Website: crate-barrel
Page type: billing-address
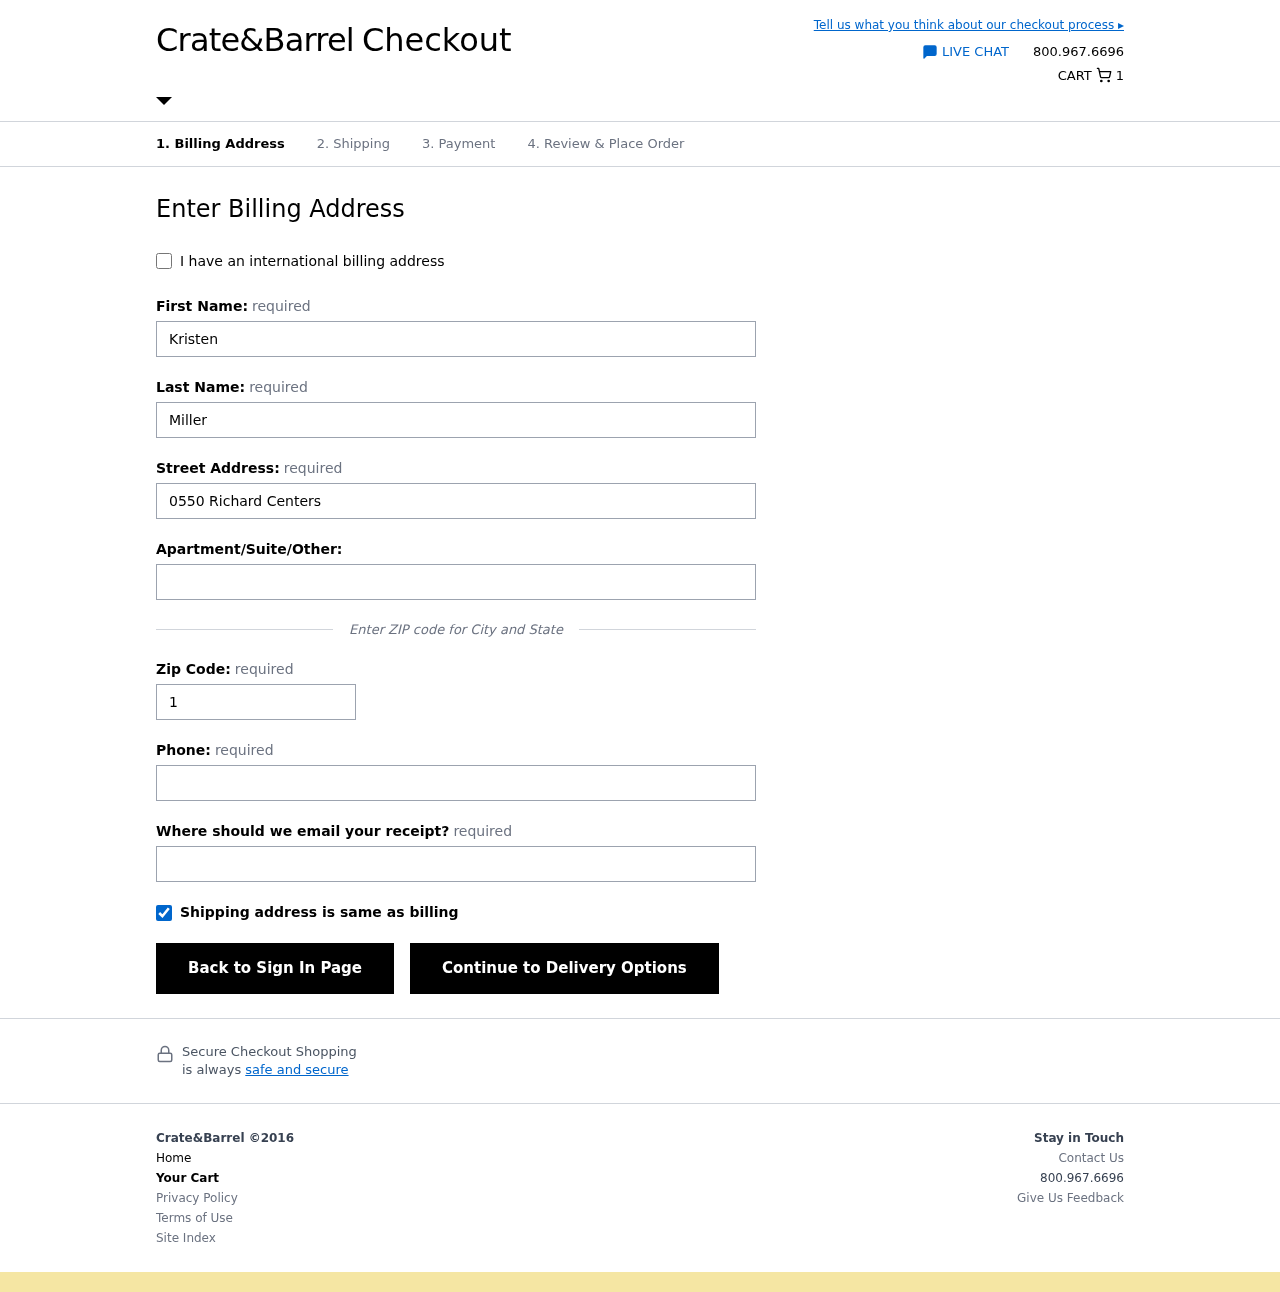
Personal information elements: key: PII_EMAIL
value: kristen.miller@yahoo.com
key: PII_FIRSTNAME
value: Kristen
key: PII_LASTNAME
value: Miller
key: PII_PHONE
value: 9939766218
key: PII_POSTCODE
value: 13508
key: PII_STREET
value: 0550 Richard Centers
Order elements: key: ORDER_NUM_ITEMS
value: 1